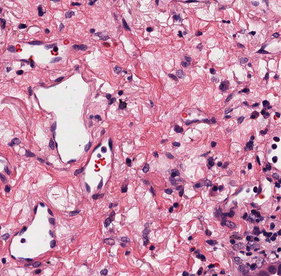
Tumor epithelial tissue: no
Tumor-associated stroma tissue: yes
Normal tissue: no